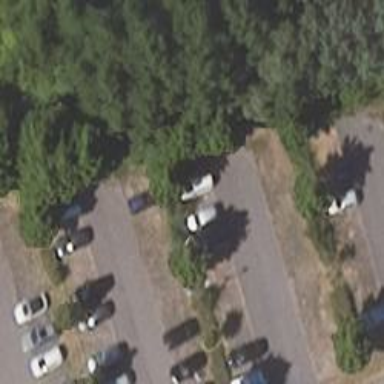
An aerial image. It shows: Road serving as parking aisle.